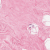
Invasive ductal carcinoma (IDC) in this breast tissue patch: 0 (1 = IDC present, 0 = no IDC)